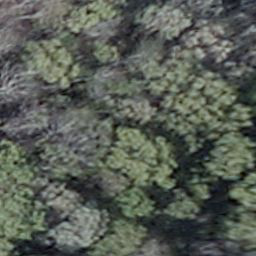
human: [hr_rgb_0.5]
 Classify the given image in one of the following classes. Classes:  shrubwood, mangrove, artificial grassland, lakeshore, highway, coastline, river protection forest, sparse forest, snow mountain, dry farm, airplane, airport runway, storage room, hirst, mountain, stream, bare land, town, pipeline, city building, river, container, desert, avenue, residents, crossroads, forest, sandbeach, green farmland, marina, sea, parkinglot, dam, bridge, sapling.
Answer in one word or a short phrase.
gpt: shrubwood